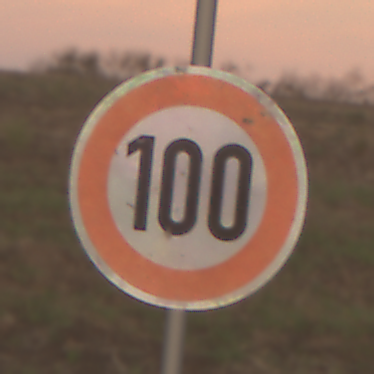
Verkehrszeichen: Geschwindigkeit100
Umgebung: Outdoor, Nature
Tageszeit: SunriseSunset
Wetter: PartlyCloudy
Licht: Natural
Jahreszeit: NotSpecified
Kontrast: LowContrast